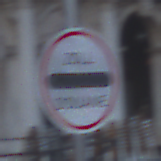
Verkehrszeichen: Zollstelle
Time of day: Dawn
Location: Outdoor (Urban)
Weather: Clear
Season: NotSpecified
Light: Natural